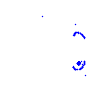
Particle: proton